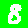
Digit: 8